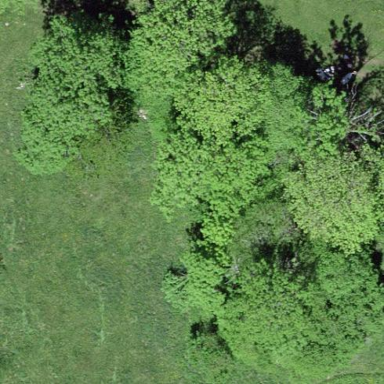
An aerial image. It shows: Deciduous broadleaved forest.